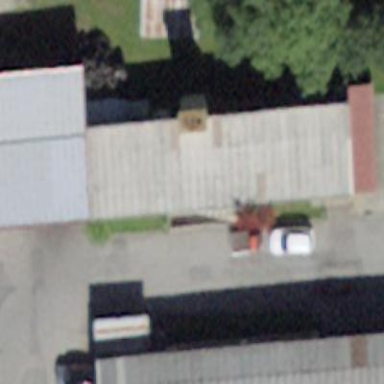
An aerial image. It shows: Industrial building.